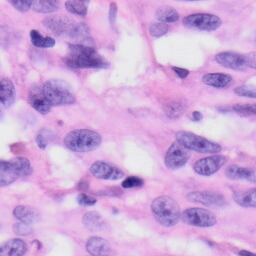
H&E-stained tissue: Skin